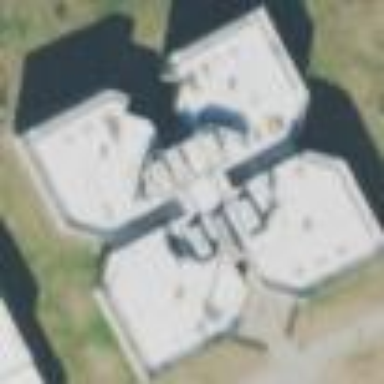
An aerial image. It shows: Flat roof building identified as prison.